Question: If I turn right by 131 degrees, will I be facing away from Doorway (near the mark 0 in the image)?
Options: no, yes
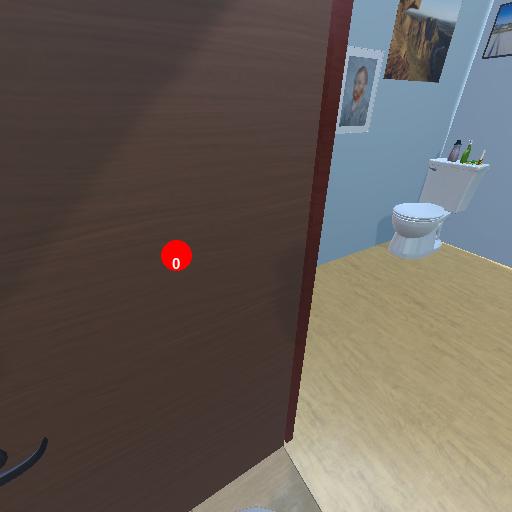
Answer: no